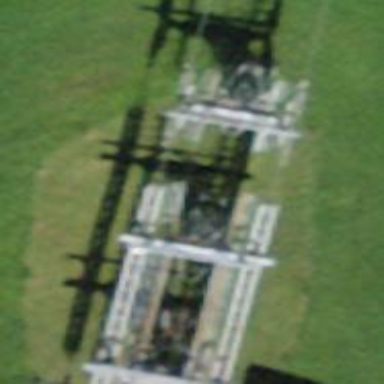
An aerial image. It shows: Pylon for aerialway.